Question: I have used opengraph to share my website to facebook. Is there any way I can add a 'Like Page' button to it, so that my associated FB business page gets liked instead of the shared post?

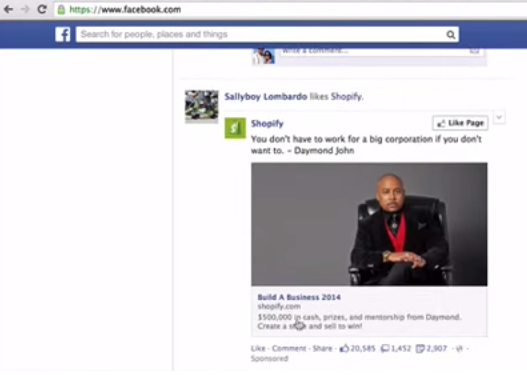
Answer: <URL>
> "'article:publisher' - This property links to the publisher of the article. The target of this property must be a Facebook Page. When displayed in the News Feed, Facebook may offer the ability to like the publisher. Note that this tag is only available to media publishers."
So your 'og:type' of the shared object must be 'article', and your page that you specify as publisher must be in the appropriate category.
Notice also how it says there that Facebook the page like button, meaning there is no guarantee it will show up if Facebook doesn't think your page is important enough.